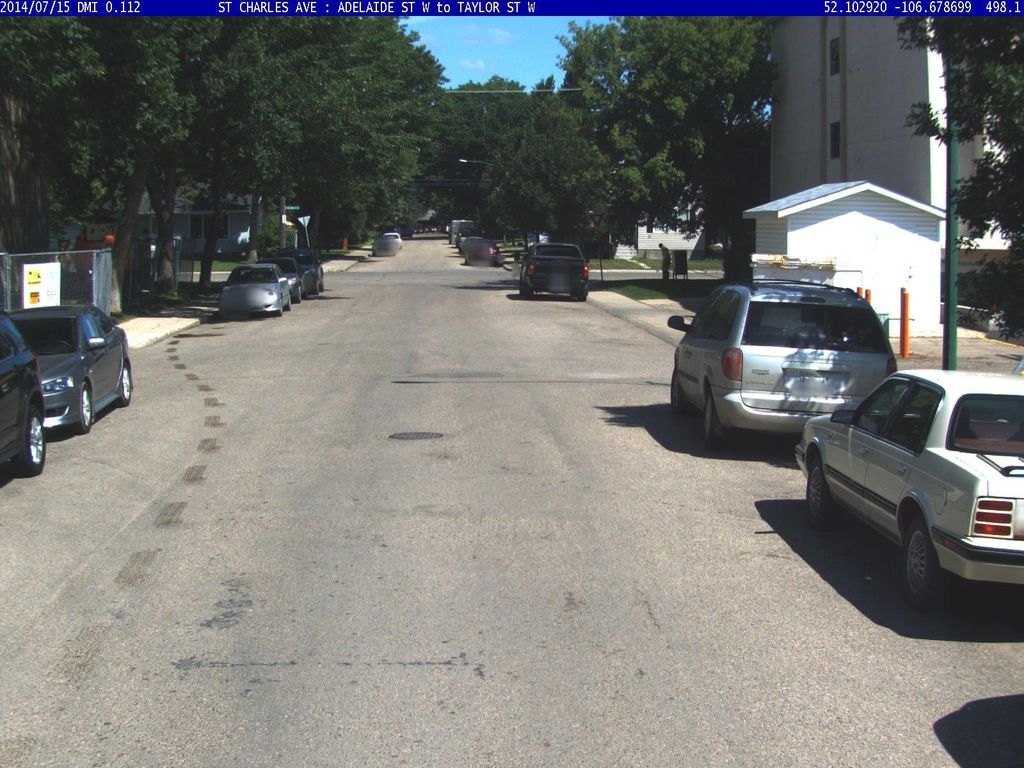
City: saskatoon